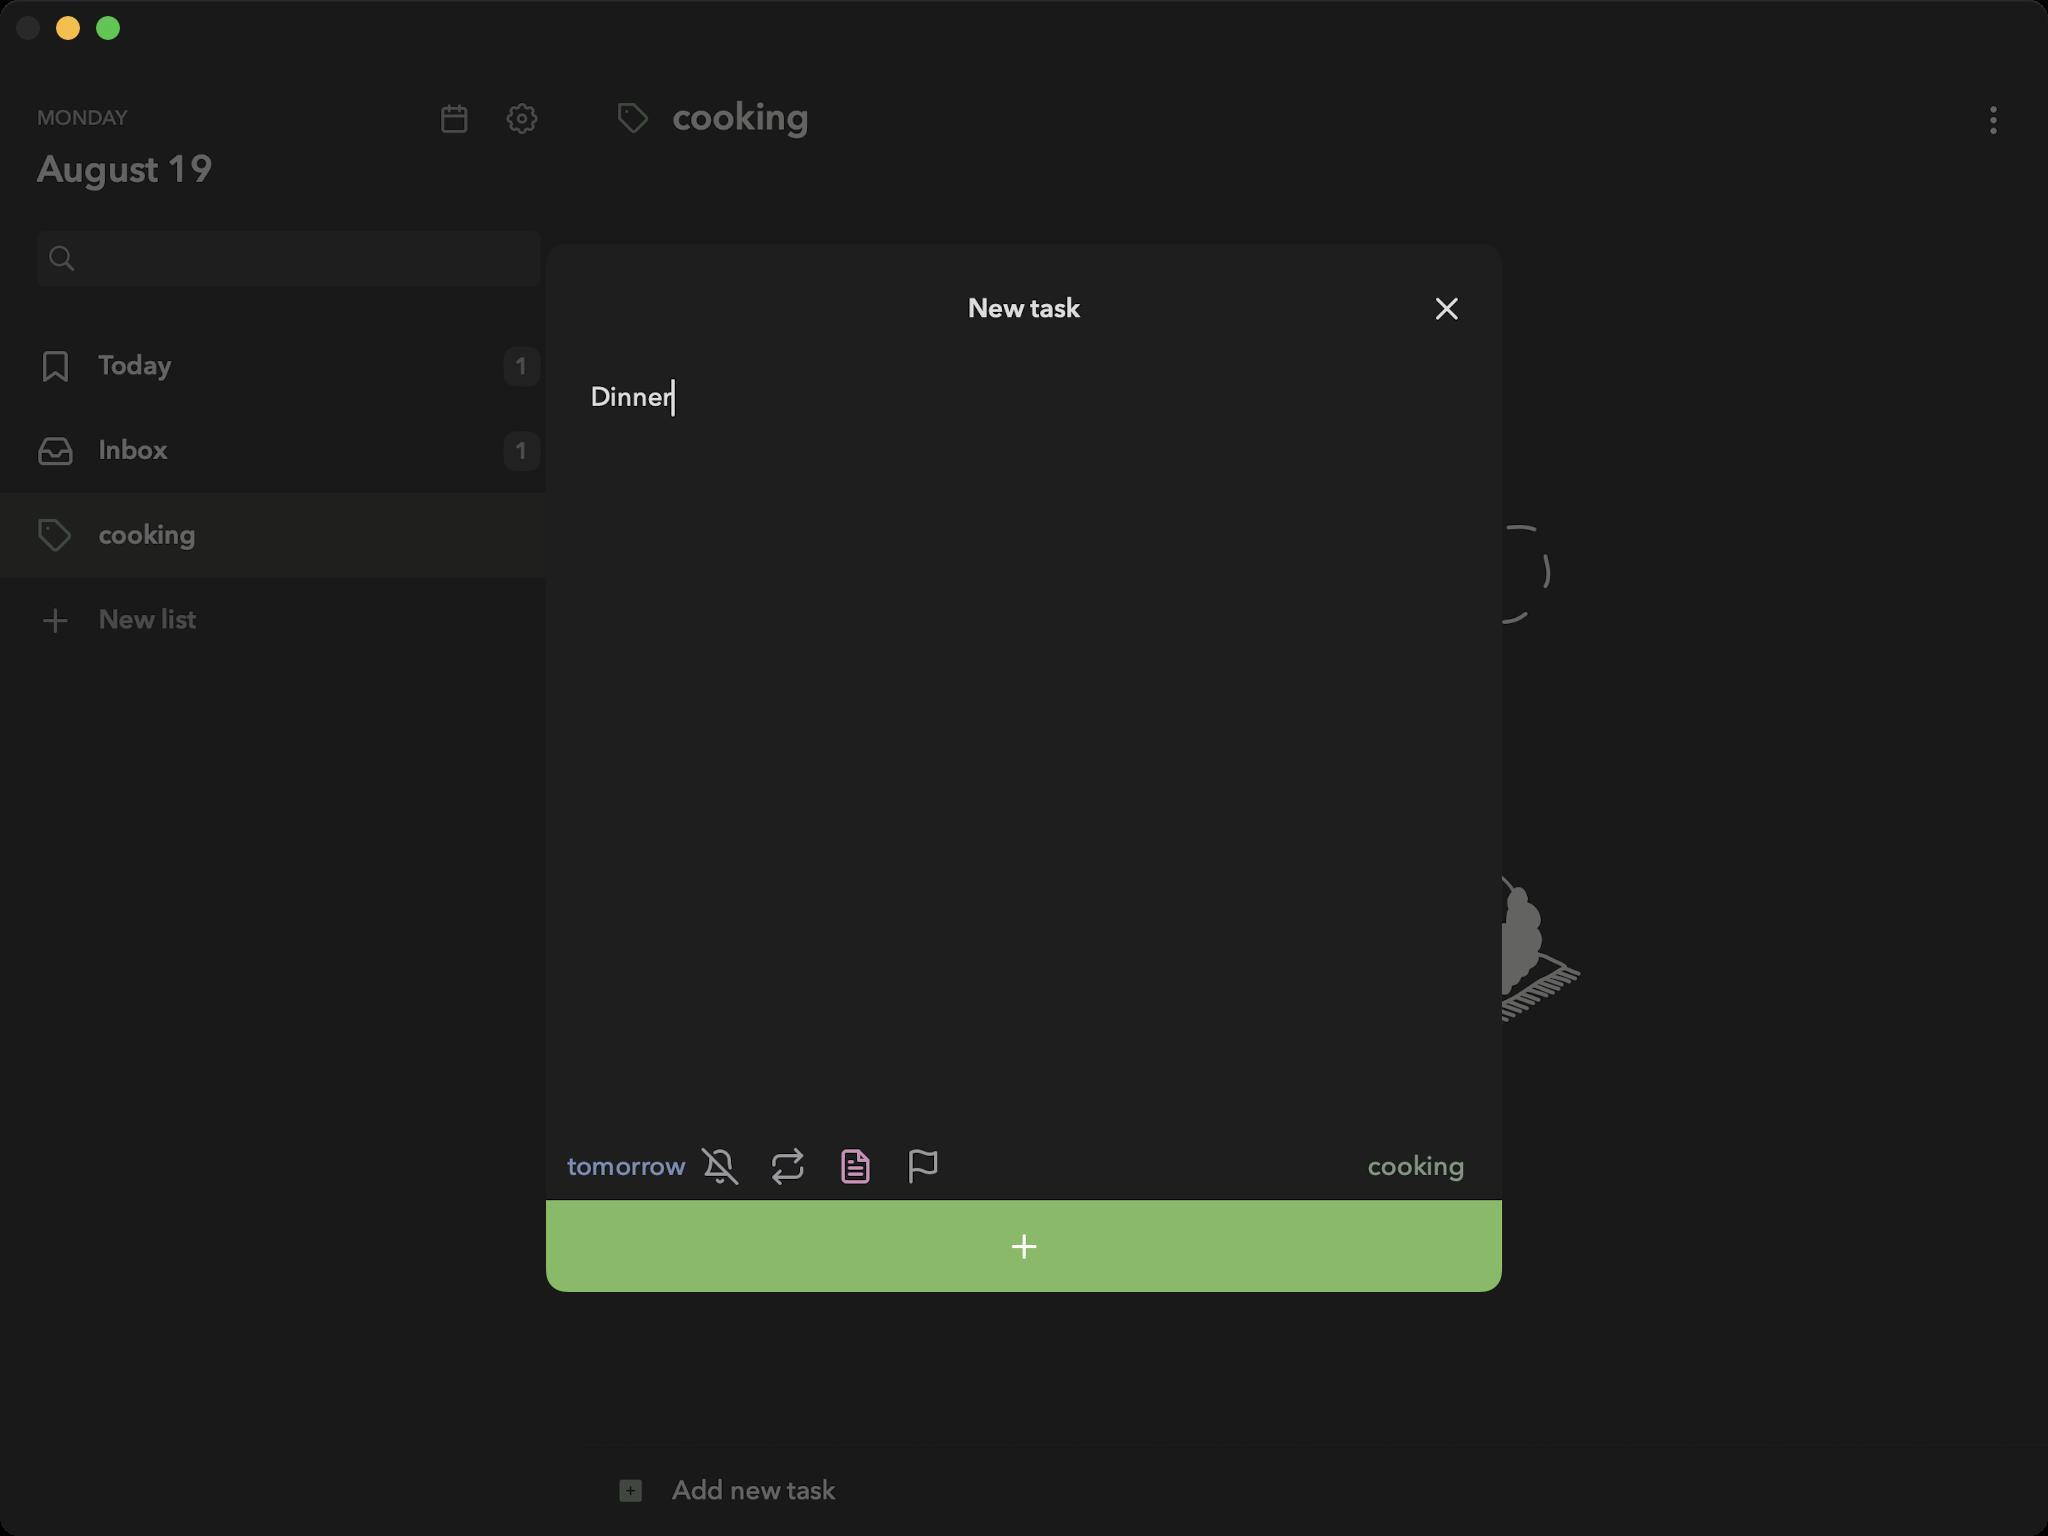
Accessibility tree:
{"name": "Mindlist", "role": "AXWindow", "description": null, "role_description": "standard window", "value": null, "position": "352.00;95.00", "size": "1024;768", "children": [{"name": null, "role": "AXGroup", "description": null, "role_description": "group", "value": null, "position": "0.00;0.00", "size": "1024;768", "children": [{"name": null, "role": "AXGroup", "description": null, "role_description": "group", "value": null, "position": "0.00;0.00", "size": "1024;768", "children": []}]}, {"name": null, "role": "AXButton", "description": null, "role_description": "close button", "value": null, "position": "7.00;6.00", "size": "14;16", "children": []}, {"name": null, "role": "AXButton", "description": null, "role_description": "zoom button", "value": null, "position": "47.00;6.00", "size": "14;16", "children": [{"name": null, "role": "AXGroup", "description": null, "role_description": "group", "value": null, "position": "47.00;6.00", "size": "14;16", "children": [{"name": null, "role": "AXGroup", "description": null, "role_description": "group", "value": null, "position": "47.00;6.00", "size": "14;16", "children": []}]}]}, {"name": null, "role": "AXButton", "description": null, "role_description": "minimize button", "value": null, "position": "27.00;6.00", "size": "14;16", "children": []}, {"name": null, "role": "AXSheet", "description": null, "role_description": "sheet", "value": null, "position": "273.00;122.00", "size": "478;524", "children": [{"name": null, "role": "AXGroup", "description": null, "role_description": "group", "value": null, "position": "273.00;122.00", "size": "478;524", "children": [{"name": null, "role": "AXGroup", "description": null, "role_description": "group", "value": null, "position": "273.00;122.00", "size": "478;524", "children": [{"name": null, "role": "AXStaticText", "description": "New task", "role_description": "text", "value": null, "position": "483.98;137.40", "size": "56;34", "children": []}, {"name": null, "role": "AXButton", "description": "x", "role_description": "button", "value": null, "position": "706.51;137.40", "size": "34;34", "children": []}, {"name": null, "role": "AXTextArea", "description": null, "role_description": "text entry area", "value": "Dinner", "position": "291.48;189.76", "size": "441;336", "children": []}, {"name": null, "role": "AXButton", "description": "tomorrow", "role_description": "button", "value": null, "position": "283.78;566.29", "size": "59;34", "children": []}, {"name": null, "role": "AXButton", "description": "bell off", "role_description": "button", "value": null, "position": "343.07;566.29", "size": "34;34", "children": []}, {"name": null, "role": "AXButton", "description": "repeat", "role_description": "button", "value": null, "position": "376.95;566.29", "size": "34;34", "children": []}, {"name": null, "role": "AXButton", "description": "file text", "role_description": "button", "value": null, "position": "410.83;566.29", "size": "34;34", "children": []}, {"name": null, "role": "AXButton", "description": "flag", "role_description": "button", "value": null, "position": "444.71;566.29", "size": "34;34", "children": []}, {"name": null, "role": "AXButton", "description": "cooking", "role_description": "button", "value": null, "position": "478.59;566.29", "size": "254;34", "children": []}, {"name": null, "role": "AXButton", "description": "plus", "role_description": "button", "value": null, "position": "273.00;600.17", "size": "478;46", "children": []}]}]}]}]}